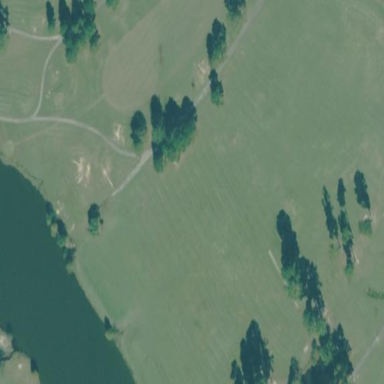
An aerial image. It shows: Grassy area used as driving range for golf.